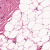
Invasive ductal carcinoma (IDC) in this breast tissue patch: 0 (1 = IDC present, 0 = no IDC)